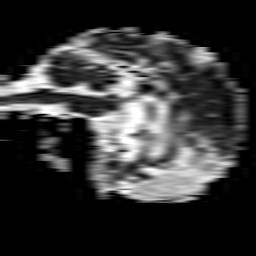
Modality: ADC
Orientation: sagittal
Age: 64
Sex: male
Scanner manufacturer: philips
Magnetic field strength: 1.5 T
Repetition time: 3.516 s
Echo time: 0.07117 s